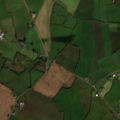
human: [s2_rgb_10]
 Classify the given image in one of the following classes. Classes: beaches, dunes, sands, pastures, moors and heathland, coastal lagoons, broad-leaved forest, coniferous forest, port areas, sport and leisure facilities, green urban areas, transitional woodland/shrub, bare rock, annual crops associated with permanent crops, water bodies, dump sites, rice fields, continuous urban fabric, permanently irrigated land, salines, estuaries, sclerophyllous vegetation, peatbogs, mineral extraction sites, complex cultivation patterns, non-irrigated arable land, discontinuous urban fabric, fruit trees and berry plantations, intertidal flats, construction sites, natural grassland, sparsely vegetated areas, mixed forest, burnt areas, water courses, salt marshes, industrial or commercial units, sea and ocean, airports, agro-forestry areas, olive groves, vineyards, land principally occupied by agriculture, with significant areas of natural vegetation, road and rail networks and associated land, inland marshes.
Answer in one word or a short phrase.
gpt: pastures, complex cultivation patterns, mixed forest